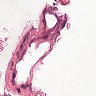
Metastatic tissue present: no